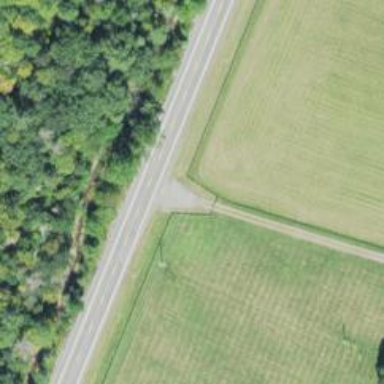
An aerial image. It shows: Secondary road.